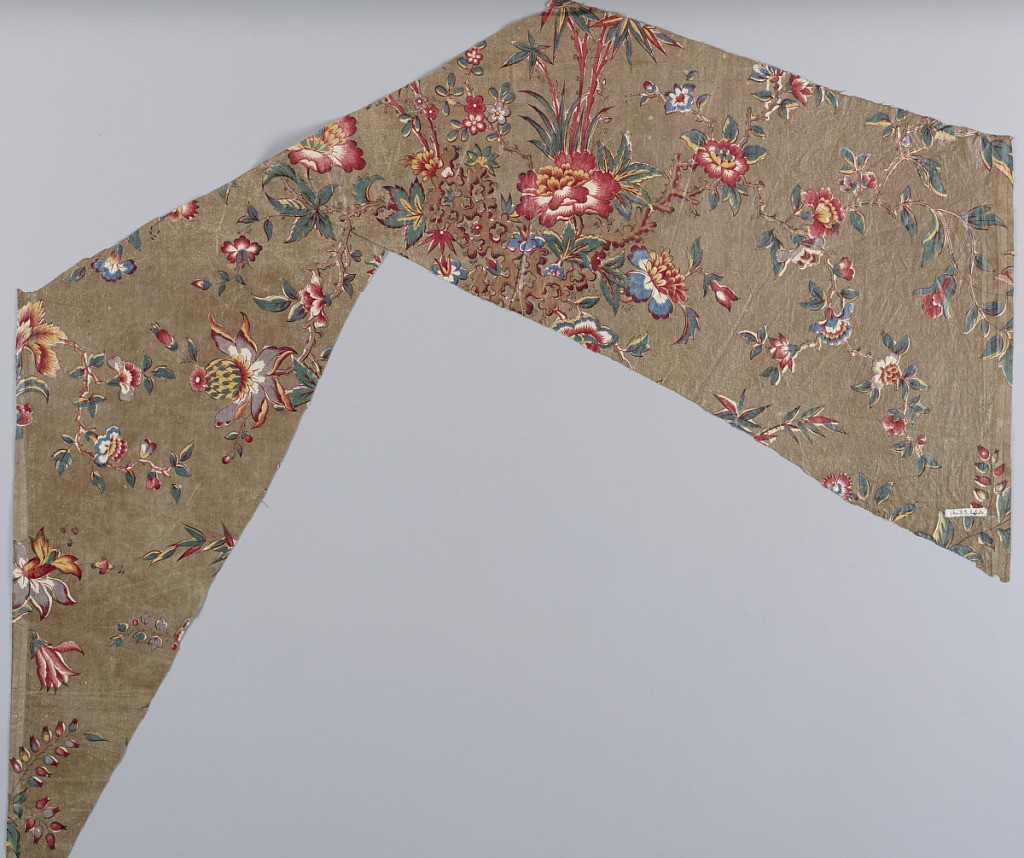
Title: Fragments
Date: late 18th century
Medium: cotton Technique: roller and block printed on plain weave; glazed
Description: Fragment of glazed chintz showing multicolored flowers on a tan ground.